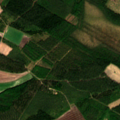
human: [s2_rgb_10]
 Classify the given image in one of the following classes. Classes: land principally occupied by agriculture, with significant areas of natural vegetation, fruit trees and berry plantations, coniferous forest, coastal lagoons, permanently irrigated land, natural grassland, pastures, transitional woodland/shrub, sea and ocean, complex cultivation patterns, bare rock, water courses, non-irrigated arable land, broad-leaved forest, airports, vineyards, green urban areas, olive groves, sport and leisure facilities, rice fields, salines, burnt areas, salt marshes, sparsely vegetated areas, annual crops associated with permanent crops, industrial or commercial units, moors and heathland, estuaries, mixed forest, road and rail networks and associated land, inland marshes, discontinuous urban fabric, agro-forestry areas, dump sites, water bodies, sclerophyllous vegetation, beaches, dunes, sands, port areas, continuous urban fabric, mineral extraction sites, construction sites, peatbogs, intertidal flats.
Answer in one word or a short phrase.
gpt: non-irrigated arable land, land principally occupied by agriculture, with significant areas of natural vegetation, coniferous forest, mixed forest, transitional woodland/shrub, peatbogs